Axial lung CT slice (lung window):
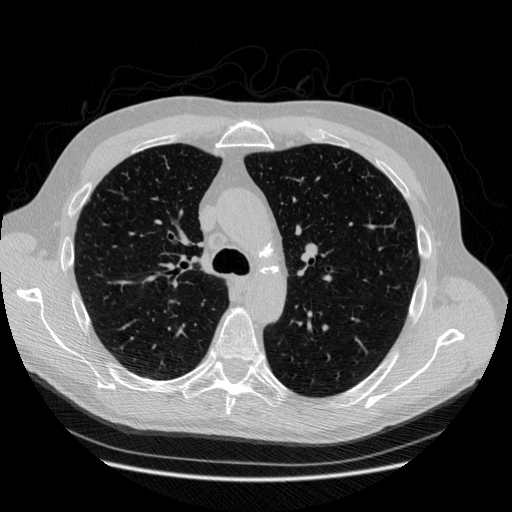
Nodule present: no